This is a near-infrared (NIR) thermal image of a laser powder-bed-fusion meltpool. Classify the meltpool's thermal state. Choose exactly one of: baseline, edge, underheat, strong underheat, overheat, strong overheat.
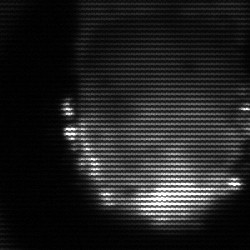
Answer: baseline